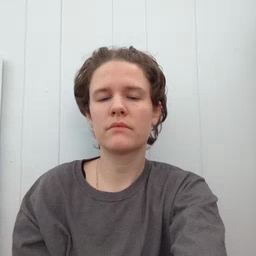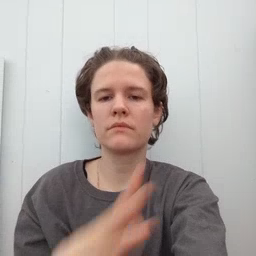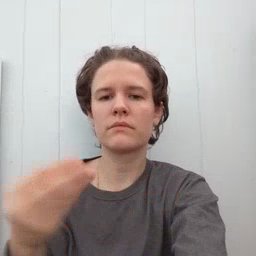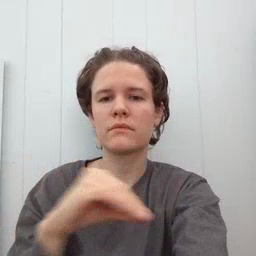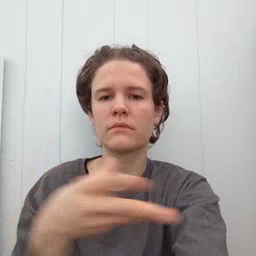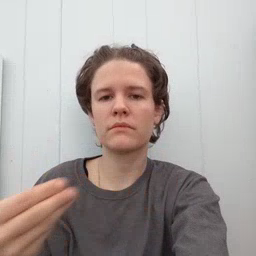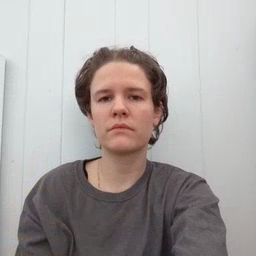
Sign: story